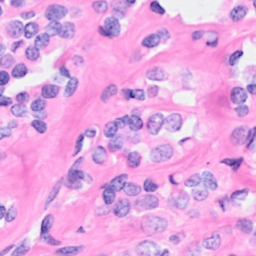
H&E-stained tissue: Breast